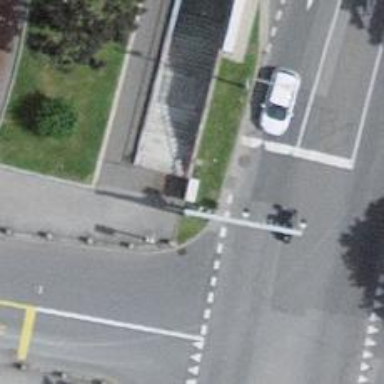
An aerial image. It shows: Street cabinet used for traffic control purposes. It houses traffic signals for utilities.